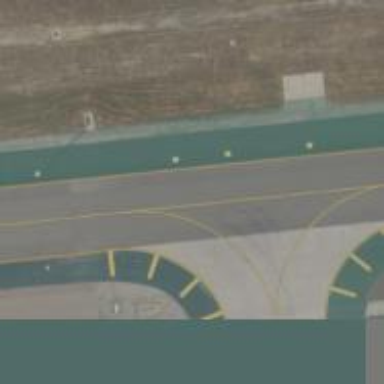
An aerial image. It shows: Image of taxiway at airport.